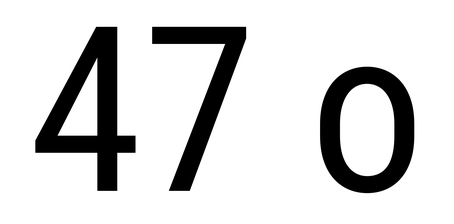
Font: Roboto_Condensed_Regular